Question: I want to create something like this:

And i didn't know, how to create "client in server" in Twisted, for send response to another server. I mean sheme:
for example, it was been write some file into fs1:
Client -> Server -> FSClient(created into Server.onMessage()) -> Fileserver
and get response:
Fileserver -> FSClient -> Server -> Client
client.py:
'''
ADDRESS = '127.0.0.1'
PORT = 5000
import os
import time
from random import shuffle
from twisted.internet import reactor
from autobahn.websocket import WebSocketClientFactory, WebSocketClientProtocol, connectWS
class DFSClientProtocol(WebSocketClientProtocol):
def onOpen(self):
text_files = [f for f in os.listdir(".\initial") if f.endswith('.txt')]
# write data into DFS
shuffle(text_files)
for file_name in text_files:
file_path = str(".\initial\"+file_name)
f = open(file_path, 'r')
message = '[W]['+file_name+']'+f.read()
self.sendMessage(message)
f.close()
# read from DFS
shuffle(text_files)
for file_name in text_files:
message = '[R]['+file_name+']'
self.sendMessage(message)
def onMessage(self, msg, binary):
typeMsg = msg[:3]
file_name = msg[4:16]
if typeMsg == '[C]':
message = msg[17:]
file_path = str(".\read\"+file_name)
f = open(file_path, 'w')
f.write(message)
f.close()
if __name__ == '__main__':
factory = WebSocketClientFactory("ws://" + ADDRESS + ":" + str(PORT), debug = False)
factory.protocol = DFSClientProtocol
connectWS(factory)
print 'connecting to %s port %s' % (ADDRESS, PORT)
reactor.run()
'''
server.py (and fileserver-client):
'''
ADDRESS = '127.0.0.1'
PORT = 5000
OPERATION = ''
SERVERS = 0
FILES = {}
SERVERS_PORT = [5001, 5002, 5003, 5004]
SERVER_FILEDIRS = ('fs1', 'fs2', 'fs3', 'fs4')
BYTES = [0, 0, 0, 0]
import time
from socket import gethostbyaddr
from twisted.internet import reactor
from autobahn.websocket import WebSocketServerFactory, WebSocketServerProtocol, listenWS, WebSocketClientFactory, WebSocketClientProtocol, connectWS
class FSClient(WebSocketClientProtocol):
def onOpen(self):
# send request to Fileserver
self.sendMessage(OPERATION)
def onMessage(self, msg, binary):
# get response from Fileserver and resend to Server
self.sendMessage(msg)
class DFS(WebSocketServerProtocol):
def onOpen(self):
peer = self.transport.getPeer()
print "[USER][%s] User with %s connected" % (time.strftime("%H:%M:%S"), peer)
def connectionLost(self, reason):
print '[USER][%s] Lost connection from %s' % (time.strftime("%H:%M:%S"), self.transport.getPeer())
def onMessage(self, msg, binary):
typeMsg = msg[:3]
file_name = msg[4:16]
if typeMsg == '[W]':
print "[W][%s] Write %s file into DFS" % (time.strftime("%H:%M:%S"), file_name)
# at this place i want to send request to FSClient and this object send request for Fileserver
# Client -> Server -> FSClient -> Fileserver
# and when fileserver doing somework, he send response by sheme:
# Fileserver -> FSclient -> Server -> Client
elif typeMsg == '[R]':
print "[R][%s] Read %s file from DFS" % (time.strftime("%H:%M:%S"), file_name)
if __name__ == '__main__':
import sys
if len(sys.argv)<2:
sys.exit("Using server.py [SERVERS]")
factory = WebSocketServerFactory("ws://" + ADDRESS + ":" + str(PORT), debug = False)
SERVERS = int(sys.argv[1])
factory.protocol = DFS
listenWS(factory)
print 'Server starting up on %s port %s' % (ADDRESS, PORT)
reactor.run()
'''
fileserver.py:
'''
ADDRESS = '127.0.0.1'
PORT = 5001
CATALOG_NAME = ''
FILES_PATH = ''
import time
from socket import gethostbyaddr
from twisted.internet import reactor
from autobahn.websocket import WebSocketServerFactory, WebSocketServerProtocol, listenWS
class FS(WebSocketServerProtocol):
def onOpen(self):
peer = self.transport.getPeer()
print "[USER][%s] User with %s connected" % (time.strftime("%H:%M:%S"), peer)
def connectionLost(self, reason):
print '[USER][%s] Lost connection from %s' % (time.strftime("%H:%M:%S"), self.transport.getPeer())
def onMessage(self, msg, binary):
typeMsg = msg[:3]
file_name = msg[4:16]
if typeMsg == '[W]':
print "[W][%s] Write %s file into %s" % (time.strftime("%H:%M:%S"), file_name, CATALOG_NAME)
message = msg[17:]
file_path = FILES_PATH + file_name
f = open(file_path, 'w')
f.write(message)
f.close()
print "File %s successfully writen..." % file_name
self.sendMessage('[C]['+file_name+']OK')
elif typeMsg == '[R]':
print "[R][%s] Read %s file from %s" % (time.strftime("%H:%M:%S"), file_name, CATALOG_NAME)
print "File %s successfully read..." % file_name
file_path = FILES_PATH + file_name
f = open(file_path, 'r')
message = '[O]['+file_name+']' + f.read()
f.close()
self.sendMessage(message)
if __name__ == '__main__':
import sys
if len(sys.argv)<4:
sys.exit("Using fileserver.py [IP] [PORT] [file_catalog_name]")
ADDRESS = str(sys.argv[1])
PORT = int(sys.argv[2])
CATALOG_NAME = str(sys.argv[3])
FILES_PATH = '.\data\' + CATALOG_NAME + '\'
factory = WebSocketServerFactory("ws://" + ADDRESS + ":" + str(PORT), debug = False)
factory.protocol = FS
listenWS(factory)
print 'Server starting up on %s port %s' % (ADDRESS, PORT)
reactor.run()
'''
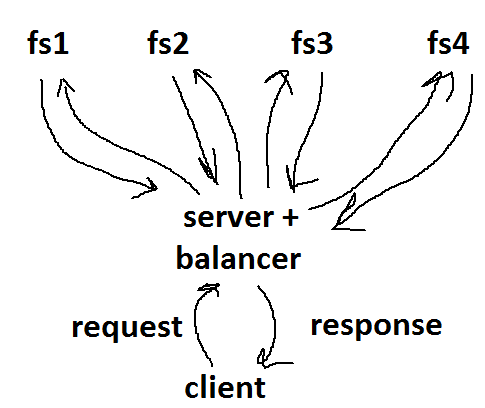
Answer: The short version, for the forwarding WebSocket in a WebSocket server to another server again over WebSocket: in 'DFS', create a new 'WebSocketClientFactory' and call 'connectWs' in 'DFS.onOpen'. You probably don't want to establish a new forwarding WebSocket connection upon each and every WebSocket message coming in to 'DFS'.
This is only if I get what you want to do: see, it's good that you posted code (otherwise I had been completely clueless), but it would be good to describe what you actually trying to achieve - high-level.